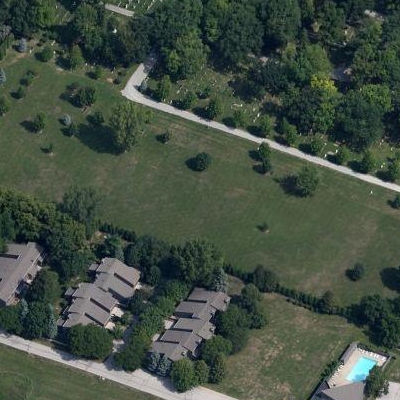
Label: aGrass